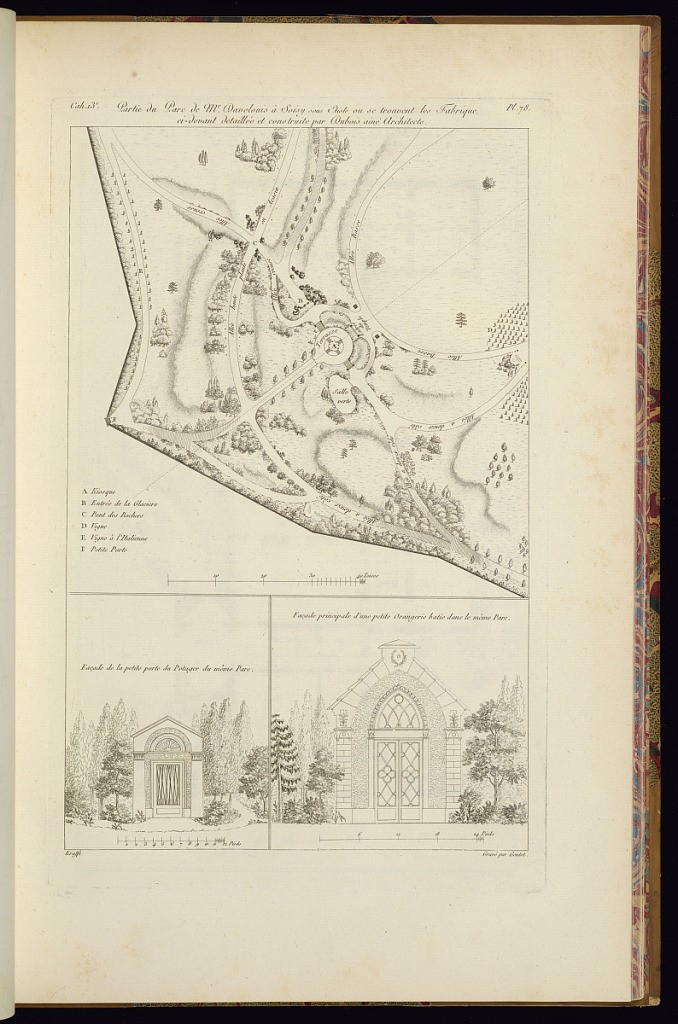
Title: Partie du Parc de Mr. Davelouis à Soisy sous Etiole ou se trouvent les Fabrique ci-devant detaillée et construite par Dubois ainé Architecte
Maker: Jean-Charles Krafft, French, 1764 - 1833
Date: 1812
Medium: Etching and engraving on paper
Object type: Print
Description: An architectural print with a general plan for a garden along with elevations for entrance facades to an orangery and a vegetable garden. The plate is titled, numbered, and signed.